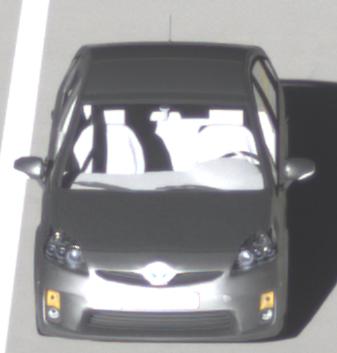
Make: Toyota
Model: Prius 1.5 Hybrid
Detailed model: Prius (HW2)
Model produced from: 2006/03
Model produced until: 2009/06
Doors: 5
Color: gray
Road condition: dry road
Daytime: sunrise or sunset
Contrast: high contrast